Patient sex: F
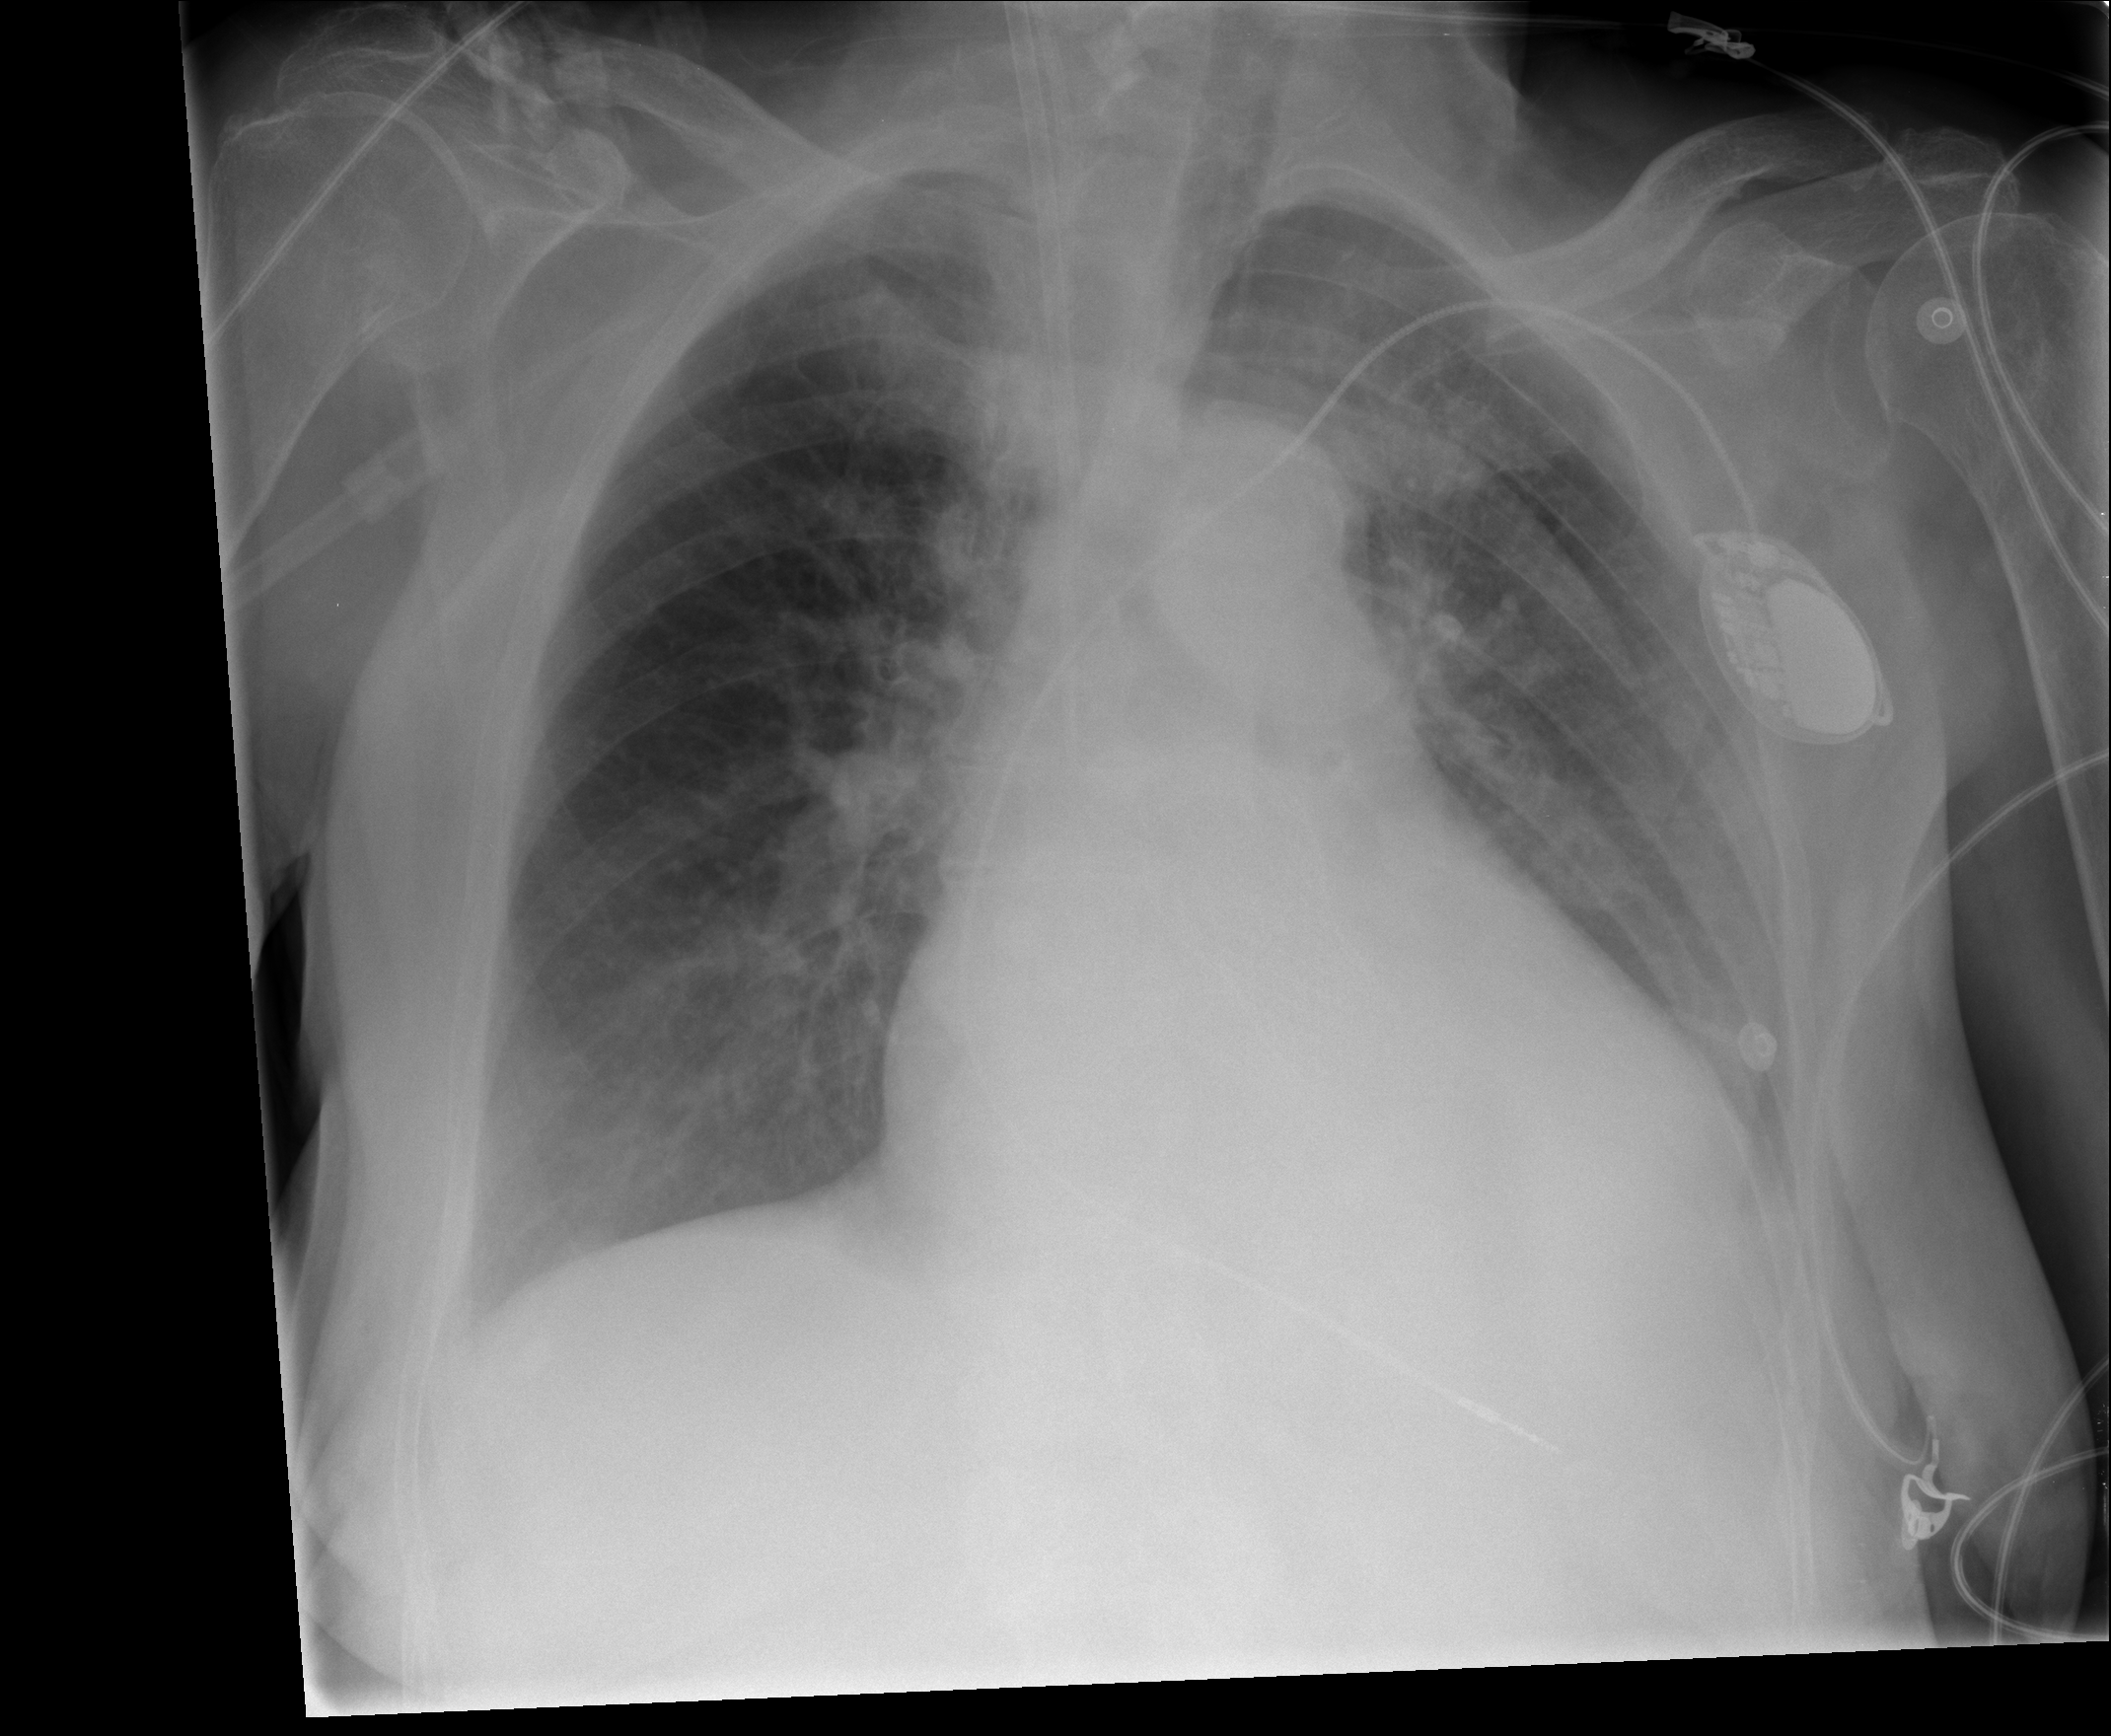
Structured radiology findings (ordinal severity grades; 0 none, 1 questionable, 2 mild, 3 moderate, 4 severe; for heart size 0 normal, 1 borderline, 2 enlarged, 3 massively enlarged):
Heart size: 2
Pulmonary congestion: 0
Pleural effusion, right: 1
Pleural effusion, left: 2
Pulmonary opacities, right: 0
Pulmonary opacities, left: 0
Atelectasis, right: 2
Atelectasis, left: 2